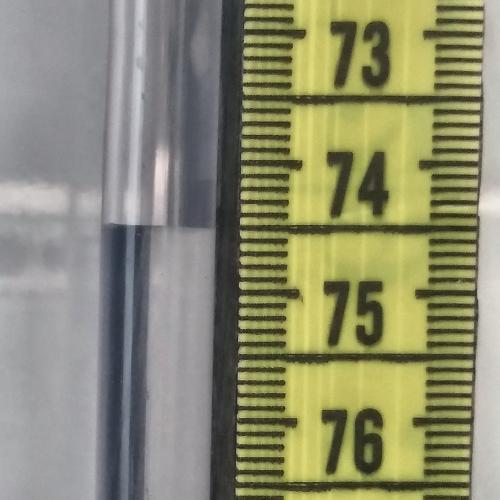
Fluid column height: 74.5 cm